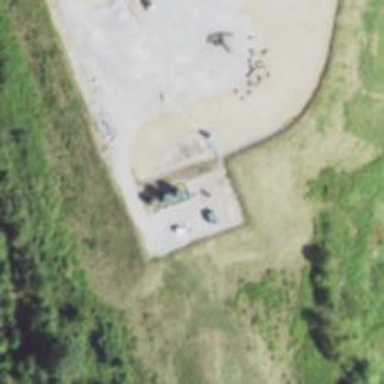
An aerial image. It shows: Storage tank that is man-made.